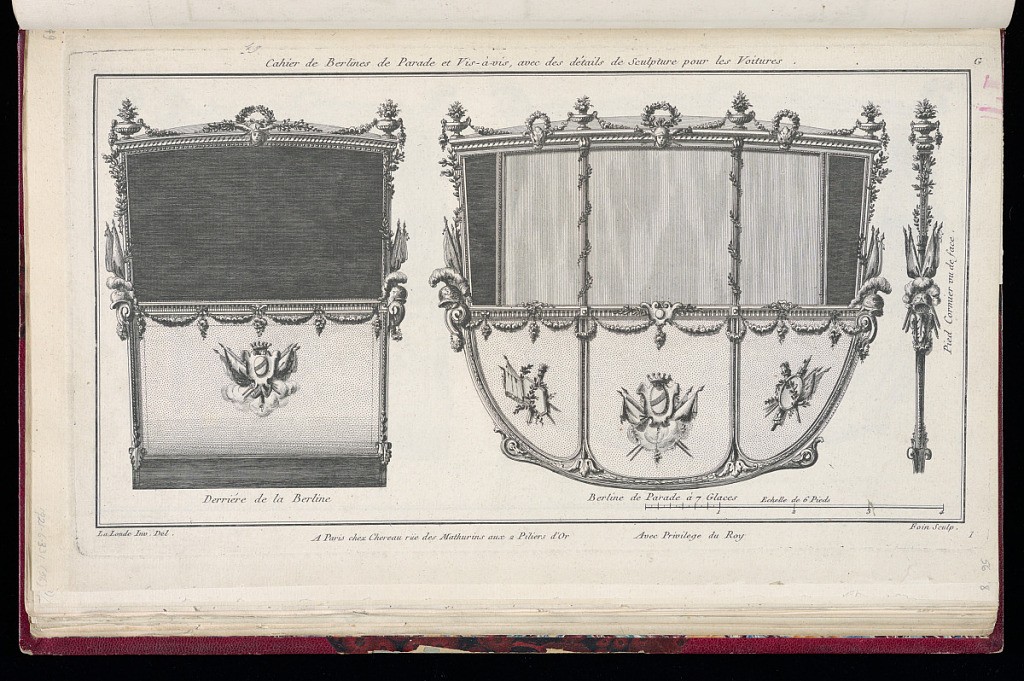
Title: Berline de Parade à 7 Glaces
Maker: Richard de Lalonde, French, active 1780–96
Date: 1775-1788
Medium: Etching on off-white laid paper
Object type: Print
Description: Design for a carriage, with the side and back panels and windows depicted. The carriage is decorated with coats of arms and carved with ornament motifs including garland, bead course, fluting, piastre, mascaron, laurel wreath, urns, helmets, scrolls, bound leaf, and trophy. The plate is signed and numbered.